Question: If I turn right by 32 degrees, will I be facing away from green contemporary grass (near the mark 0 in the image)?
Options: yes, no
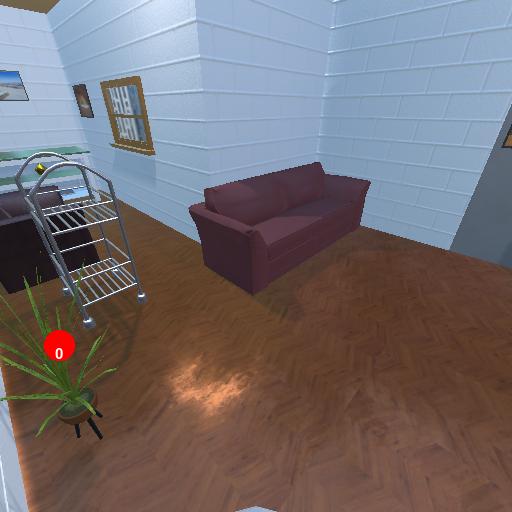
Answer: yes